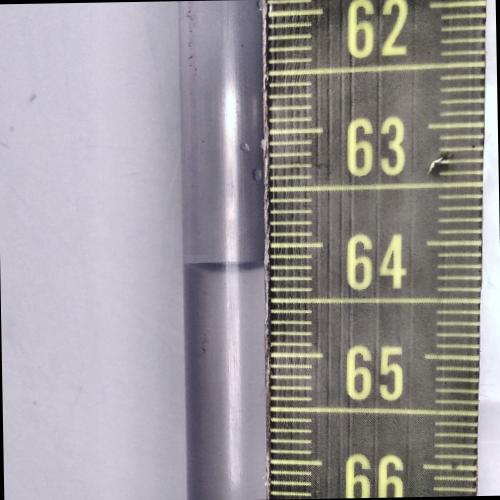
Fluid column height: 64.2 cm